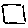
Label: square